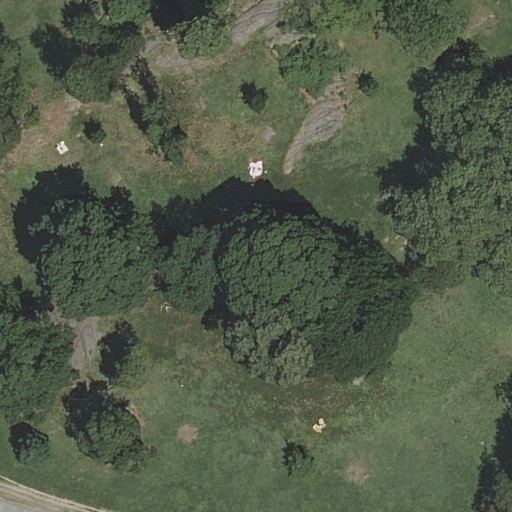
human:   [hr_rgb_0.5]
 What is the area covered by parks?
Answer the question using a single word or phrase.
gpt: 10631m2

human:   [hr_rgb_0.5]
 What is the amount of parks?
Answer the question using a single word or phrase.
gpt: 1

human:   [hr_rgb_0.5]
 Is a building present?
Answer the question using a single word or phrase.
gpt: no

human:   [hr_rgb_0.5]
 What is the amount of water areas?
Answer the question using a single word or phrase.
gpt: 0

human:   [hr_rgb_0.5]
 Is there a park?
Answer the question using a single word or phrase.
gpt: yes

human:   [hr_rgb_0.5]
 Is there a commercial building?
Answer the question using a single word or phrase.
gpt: no

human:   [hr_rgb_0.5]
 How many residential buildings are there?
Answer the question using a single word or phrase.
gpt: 0

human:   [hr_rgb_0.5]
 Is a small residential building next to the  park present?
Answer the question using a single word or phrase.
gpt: no

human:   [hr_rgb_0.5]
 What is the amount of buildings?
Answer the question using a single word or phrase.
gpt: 0

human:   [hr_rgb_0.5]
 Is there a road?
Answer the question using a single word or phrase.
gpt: yes

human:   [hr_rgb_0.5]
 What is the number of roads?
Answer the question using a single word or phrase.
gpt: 1

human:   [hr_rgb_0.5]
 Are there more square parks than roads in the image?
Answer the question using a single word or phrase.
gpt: no

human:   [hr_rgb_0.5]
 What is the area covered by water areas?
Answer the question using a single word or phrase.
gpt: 0m2

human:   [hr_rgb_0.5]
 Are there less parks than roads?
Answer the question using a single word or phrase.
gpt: no

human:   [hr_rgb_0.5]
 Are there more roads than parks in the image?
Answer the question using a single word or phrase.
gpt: no

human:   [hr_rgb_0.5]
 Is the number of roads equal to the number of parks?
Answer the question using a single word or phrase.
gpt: yes

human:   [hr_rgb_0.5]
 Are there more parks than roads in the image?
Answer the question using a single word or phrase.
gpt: no

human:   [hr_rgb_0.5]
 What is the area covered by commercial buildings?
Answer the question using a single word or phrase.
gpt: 0m2

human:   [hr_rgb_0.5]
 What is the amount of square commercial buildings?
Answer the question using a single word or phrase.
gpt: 0

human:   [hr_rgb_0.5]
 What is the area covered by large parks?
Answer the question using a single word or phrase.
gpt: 10631m2

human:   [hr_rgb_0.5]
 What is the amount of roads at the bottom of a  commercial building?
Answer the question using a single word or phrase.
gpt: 0

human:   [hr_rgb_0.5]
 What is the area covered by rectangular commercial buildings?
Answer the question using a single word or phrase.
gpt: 0m2

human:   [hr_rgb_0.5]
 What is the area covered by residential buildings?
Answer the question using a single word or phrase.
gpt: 0m2

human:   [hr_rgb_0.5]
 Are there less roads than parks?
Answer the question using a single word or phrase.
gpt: no

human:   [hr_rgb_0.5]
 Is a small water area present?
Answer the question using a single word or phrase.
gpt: no

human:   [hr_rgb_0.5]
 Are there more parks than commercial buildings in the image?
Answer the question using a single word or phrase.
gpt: yes

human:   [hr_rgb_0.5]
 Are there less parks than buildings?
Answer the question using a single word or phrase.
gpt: no

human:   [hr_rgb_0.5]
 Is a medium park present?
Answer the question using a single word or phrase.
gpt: no

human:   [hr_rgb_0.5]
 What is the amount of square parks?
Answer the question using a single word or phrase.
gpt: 0

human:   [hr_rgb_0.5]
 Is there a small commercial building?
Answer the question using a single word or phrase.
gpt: no

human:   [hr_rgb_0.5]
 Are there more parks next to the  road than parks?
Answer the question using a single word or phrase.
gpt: no

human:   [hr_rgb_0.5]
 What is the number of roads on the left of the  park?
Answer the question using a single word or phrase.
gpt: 1

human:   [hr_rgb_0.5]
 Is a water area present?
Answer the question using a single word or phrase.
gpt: no

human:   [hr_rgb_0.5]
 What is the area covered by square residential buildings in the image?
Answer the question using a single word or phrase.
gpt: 0m2

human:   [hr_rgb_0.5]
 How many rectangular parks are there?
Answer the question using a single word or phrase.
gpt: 1

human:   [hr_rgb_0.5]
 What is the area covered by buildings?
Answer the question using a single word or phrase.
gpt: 0m2

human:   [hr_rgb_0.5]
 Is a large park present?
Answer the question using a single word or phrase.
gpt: yes

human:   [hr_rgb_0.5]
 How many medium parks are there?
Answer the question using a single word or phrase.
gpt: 0

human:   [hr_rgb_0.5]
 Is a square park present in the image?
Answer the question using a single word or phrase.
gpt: no

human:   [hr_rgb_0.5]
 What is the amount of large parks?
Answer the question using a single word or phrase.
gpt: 1

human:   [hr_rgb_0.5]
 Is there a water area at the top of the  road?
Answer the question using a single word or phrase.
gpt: no

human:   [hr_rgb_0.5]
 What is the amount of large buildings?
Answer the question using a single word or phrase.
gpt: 0

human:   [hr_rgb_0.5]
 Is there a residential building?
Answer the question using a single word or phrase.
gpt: no

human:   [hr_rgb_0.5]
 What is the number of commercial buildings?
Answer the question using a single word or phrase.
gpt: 0

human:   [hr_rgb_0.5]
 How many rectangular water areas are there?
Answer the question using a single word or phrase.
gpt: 0

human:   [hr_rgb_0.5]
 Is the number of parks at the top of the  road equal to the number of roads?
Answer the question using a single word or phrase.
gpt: no

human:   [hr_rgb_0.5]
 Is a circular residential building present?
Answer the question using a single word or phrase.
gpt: no

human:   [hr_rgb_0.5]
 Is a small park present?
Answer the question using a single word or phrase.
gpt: no

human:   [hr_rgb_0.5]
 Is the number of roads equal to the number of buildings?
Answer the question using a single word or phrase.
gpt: no

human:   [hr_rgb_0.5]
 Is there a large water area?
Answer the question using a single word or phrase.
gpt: no

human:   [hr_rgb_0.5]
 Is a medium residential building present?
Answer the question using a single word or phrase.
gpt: no

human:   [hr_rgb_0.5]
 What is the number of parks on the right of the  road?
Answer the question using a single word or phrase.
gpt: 1

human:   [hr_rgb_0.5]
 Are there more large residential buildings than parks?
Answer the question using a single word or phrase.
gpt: no

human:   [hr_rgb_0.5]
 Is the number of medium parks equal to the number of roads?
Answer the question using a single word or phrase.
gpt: no

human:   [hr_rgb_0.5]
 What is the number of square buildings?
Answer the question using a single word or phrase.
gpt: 0

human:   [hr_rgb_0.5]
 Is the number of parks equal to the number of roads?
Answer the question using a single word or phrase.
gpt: yes

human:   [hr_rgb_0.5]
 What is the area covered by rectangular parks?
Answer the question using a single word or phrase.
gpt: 10631m2

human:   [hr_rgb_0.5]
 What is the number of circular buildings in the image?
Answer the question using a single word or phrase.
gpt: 0

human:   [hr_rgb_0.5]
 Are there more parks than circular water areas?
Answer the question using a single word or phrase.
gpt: yes

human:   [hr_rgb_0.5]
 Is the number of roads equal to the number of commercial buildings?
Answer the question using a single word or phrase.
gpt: no

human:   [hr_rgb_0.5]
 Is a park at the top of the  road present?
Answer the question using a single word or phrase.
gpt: no

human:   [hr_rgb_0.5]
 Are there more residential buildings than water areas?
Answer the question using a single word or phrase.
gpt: no

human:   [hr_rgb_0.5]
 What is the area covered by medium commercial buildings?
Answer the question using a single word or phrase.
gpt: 0m2

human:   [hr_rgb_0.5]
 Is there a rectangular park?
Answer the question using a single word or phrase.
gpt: yes